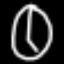
Label: clock